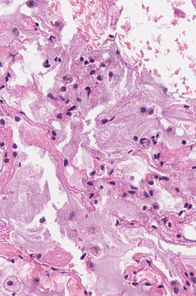
Tumor epithelial tissue: no
Tumor-associated stroma tissue: no
Normal tissue: yes